Aerial crown-view tile of a tropical tree (Barro Colorado Island, Panama), acquired 20240716:
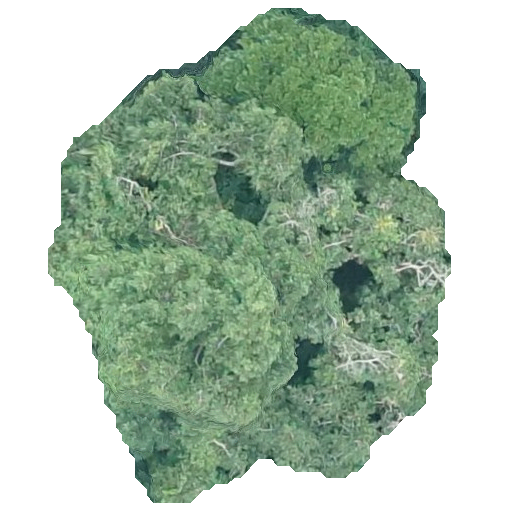
Species: Virola surinamensis
GBIF accepted scientific name: Virola surinamensis
Crown area: 224.174 m²